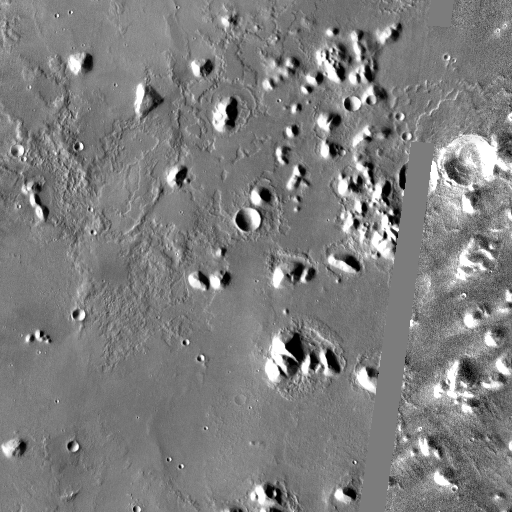
Crater classes present: Background, Other, Layered, Buried